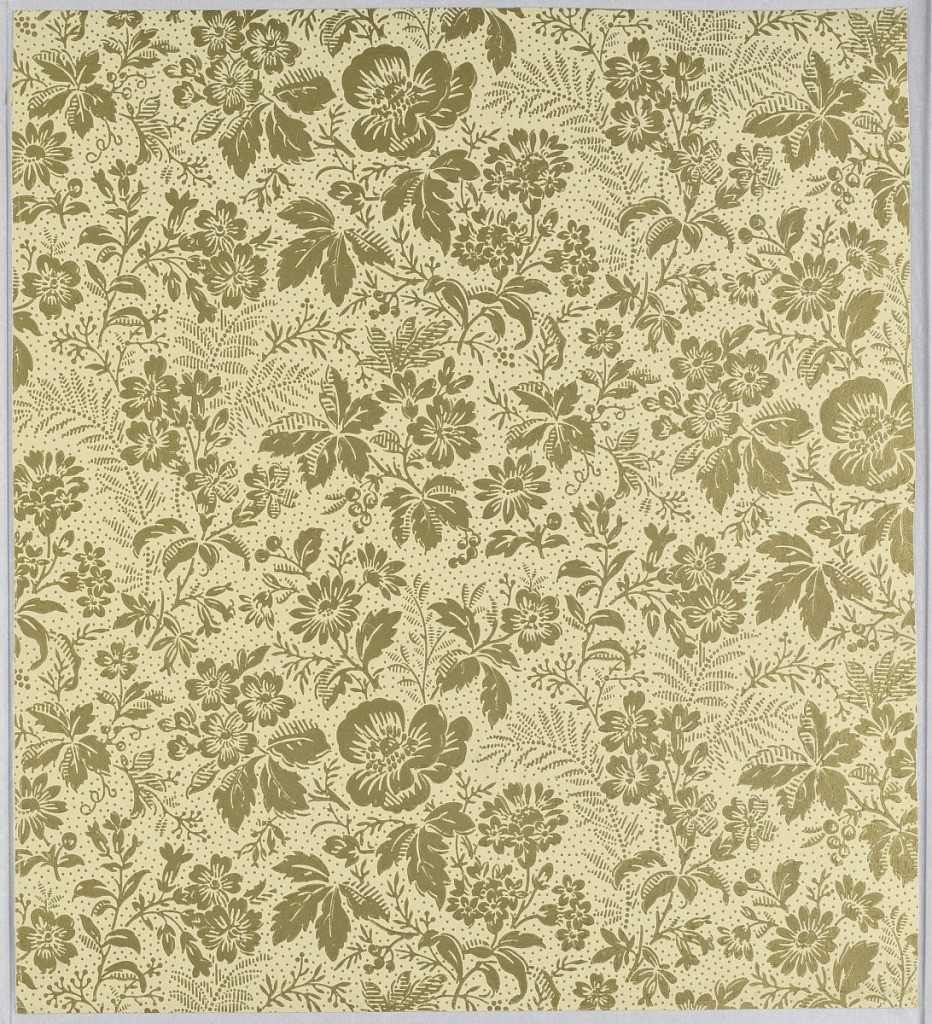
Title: Sidewall
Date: ca. 1880
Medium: Machine-printed paper
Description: Aesthetic all-over pattern with scattered stylized flowers and leaves on dotted ground; motifs form a diamond-shaped repeat in off-set columns; color scheme of brown on cream.